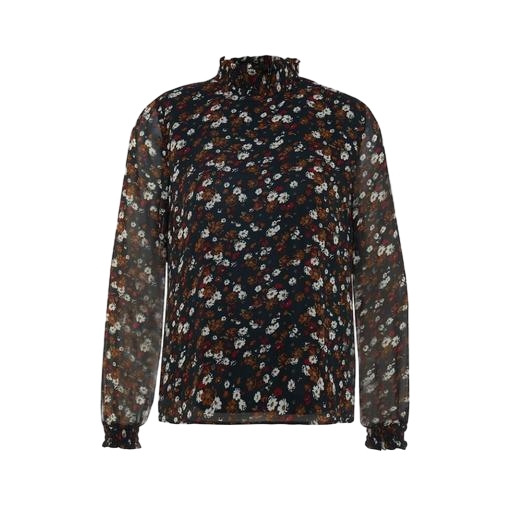
multicolor vero moda rust high neck blouse, black petite printed mock-neck top only macy, vero moda black high neck blouse, white background